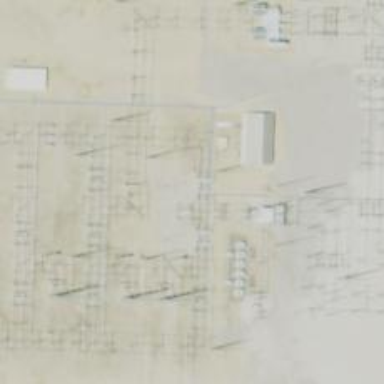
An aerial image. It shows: Switch for power supply.